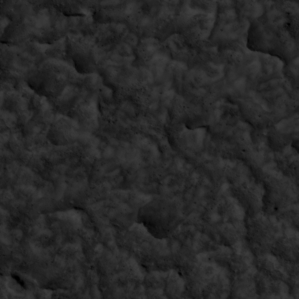
Label: non_frost